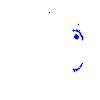
Particle: pion